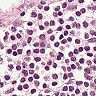
Metastatic tissue present: no